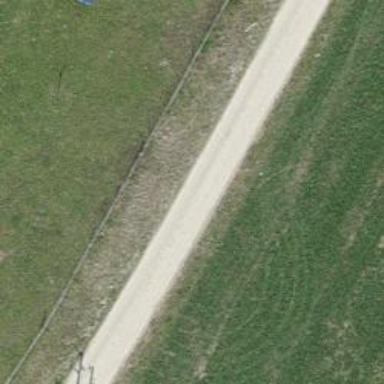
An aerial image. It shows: Gravel track with grade 2 quality.